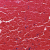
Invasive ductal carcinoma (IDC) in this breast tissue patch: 0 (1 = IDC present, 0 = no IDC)